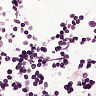
Metastatic tissue present: no